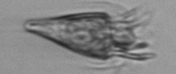
Label: Strombidium_tintinnodes